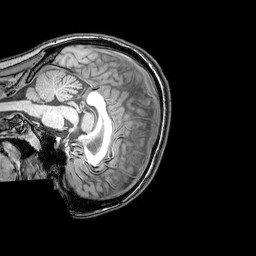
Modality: T1w
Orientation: sagittal
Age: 24
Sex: female
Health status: healthy
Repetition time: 0.081 s
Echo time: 0.037 s